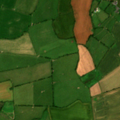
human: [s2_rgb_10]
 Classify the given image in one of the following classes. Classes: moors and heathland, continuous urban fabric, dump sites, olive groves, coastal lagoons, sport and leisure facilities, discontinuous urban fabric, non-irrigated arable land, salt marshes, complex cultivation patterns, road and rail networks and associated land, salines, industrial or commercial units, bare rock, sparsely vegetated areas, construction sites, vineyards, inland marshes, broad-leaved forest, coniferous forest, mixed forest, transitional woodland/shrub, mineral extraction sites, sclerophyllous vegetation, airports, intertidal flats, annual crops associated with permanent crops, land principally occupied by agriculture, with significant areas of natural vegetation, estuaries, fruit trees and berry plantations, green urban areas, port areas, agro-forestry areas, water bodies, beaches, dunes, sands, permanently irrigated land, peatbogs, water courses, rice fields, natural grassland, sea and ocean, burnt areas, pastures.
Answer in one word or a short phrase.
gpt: non-irrigated arable land, pastures, complex cultivation patterns